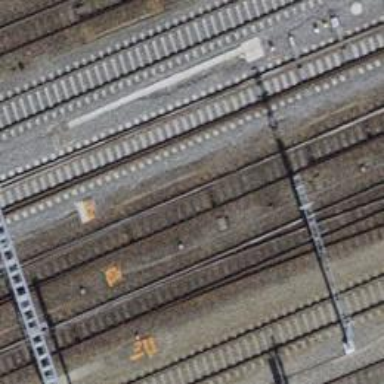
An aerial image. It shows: Single-track railway with electrified contact lines.